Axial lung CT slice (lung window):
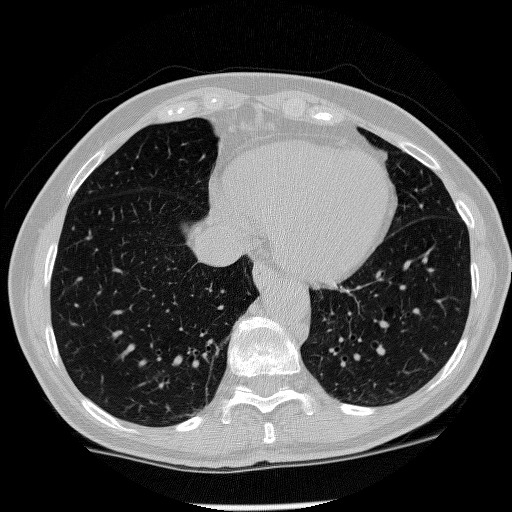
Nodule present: no